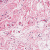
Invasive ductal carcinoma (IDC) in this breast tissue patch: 1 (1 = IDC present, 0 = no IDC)